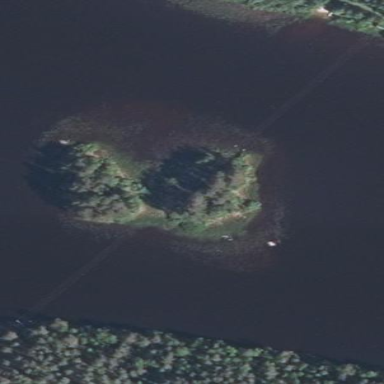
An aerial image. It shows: Islet covered with woodland.